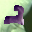
Label: 2